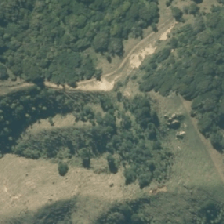
Land cover: manuka_kanuka